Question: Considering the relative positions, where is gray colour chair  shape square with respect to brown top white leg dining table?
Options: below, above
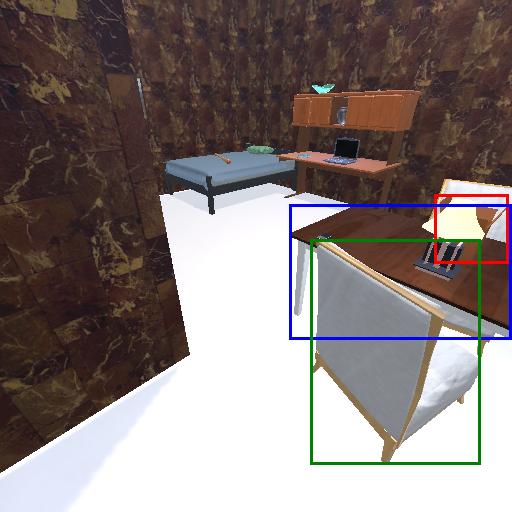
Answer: below